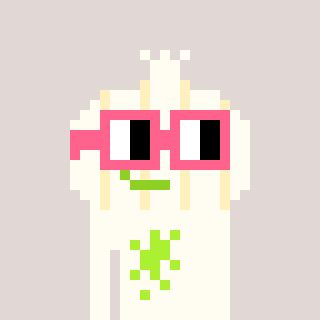
a pixel art character with square pink glasses, a garlic-shaped head and a grayscale-colored body on a warm background